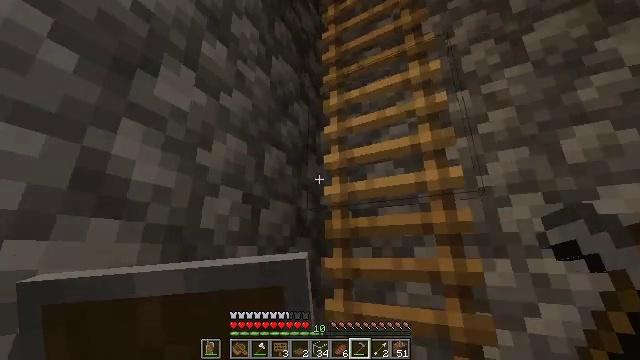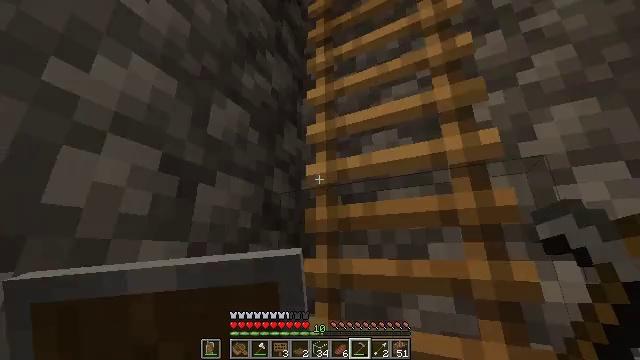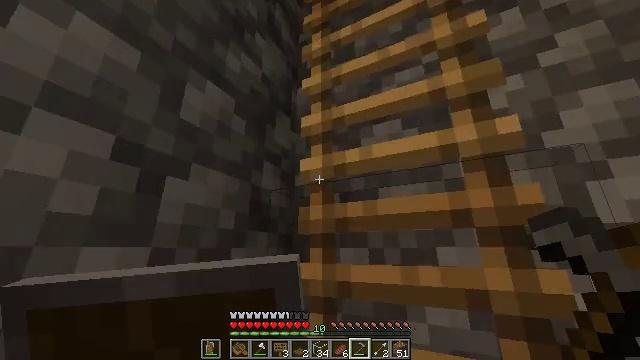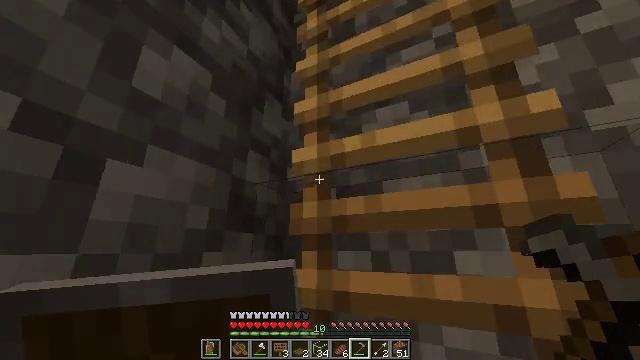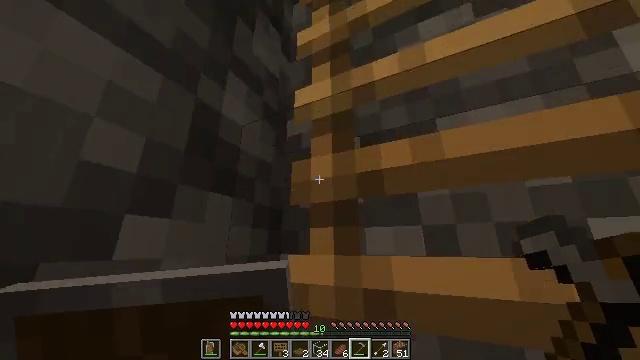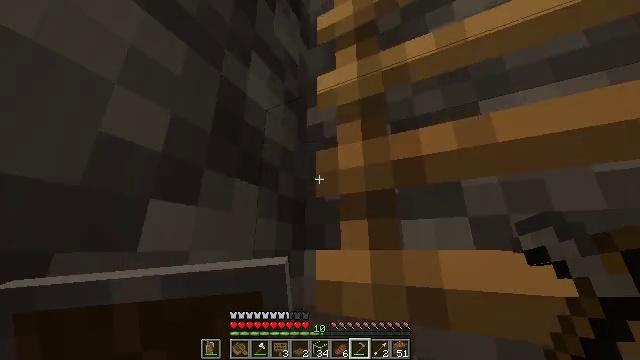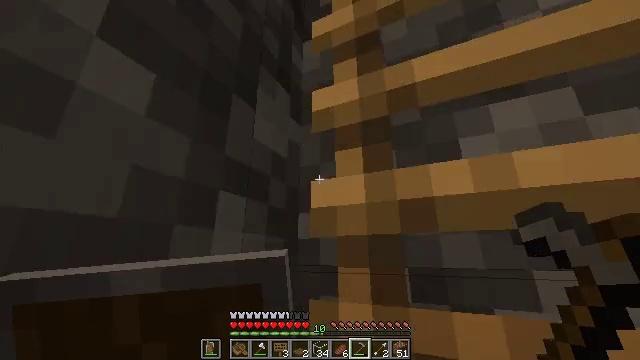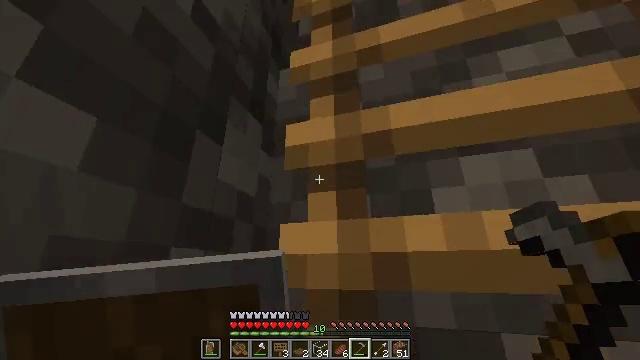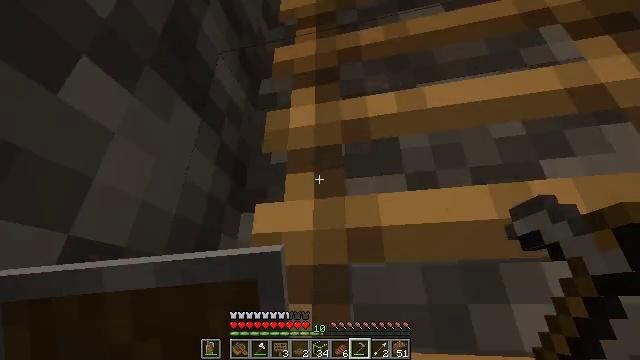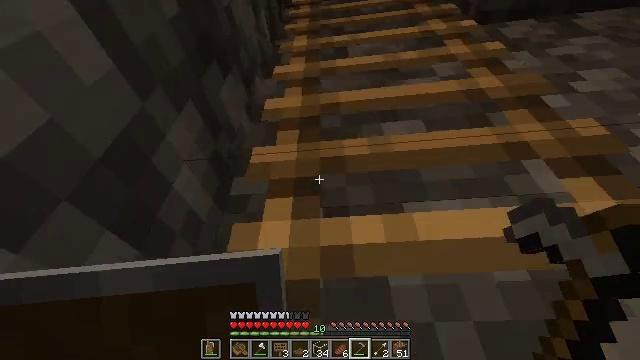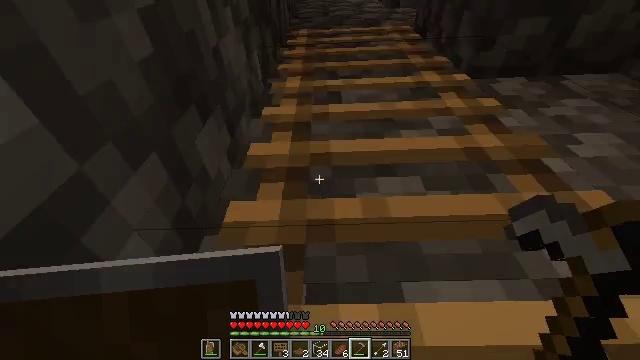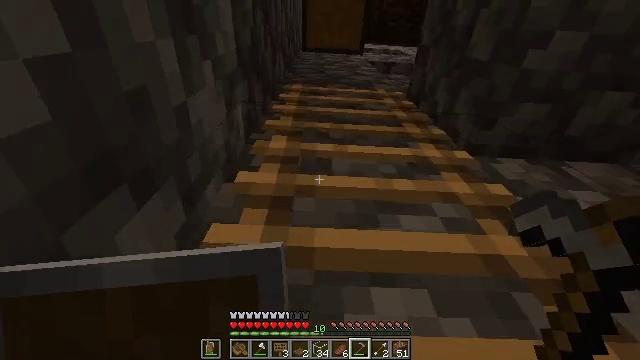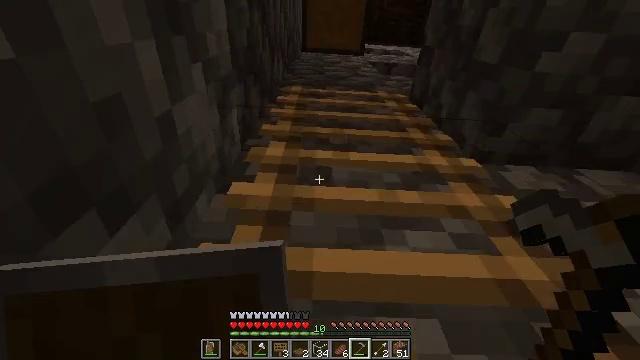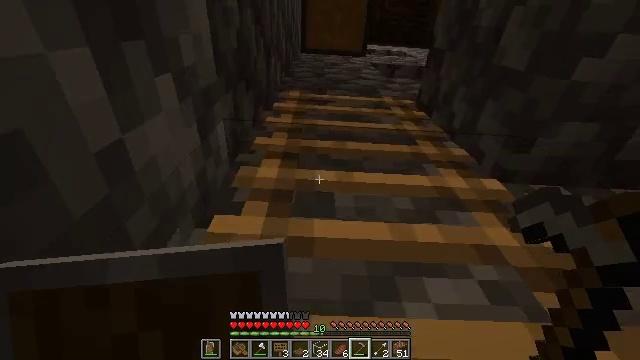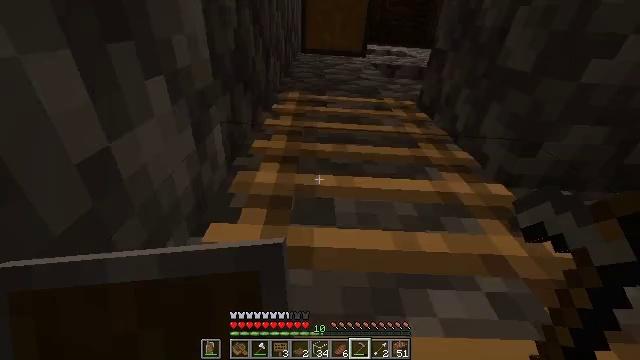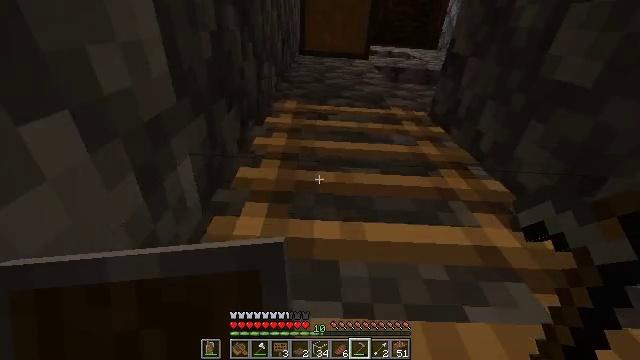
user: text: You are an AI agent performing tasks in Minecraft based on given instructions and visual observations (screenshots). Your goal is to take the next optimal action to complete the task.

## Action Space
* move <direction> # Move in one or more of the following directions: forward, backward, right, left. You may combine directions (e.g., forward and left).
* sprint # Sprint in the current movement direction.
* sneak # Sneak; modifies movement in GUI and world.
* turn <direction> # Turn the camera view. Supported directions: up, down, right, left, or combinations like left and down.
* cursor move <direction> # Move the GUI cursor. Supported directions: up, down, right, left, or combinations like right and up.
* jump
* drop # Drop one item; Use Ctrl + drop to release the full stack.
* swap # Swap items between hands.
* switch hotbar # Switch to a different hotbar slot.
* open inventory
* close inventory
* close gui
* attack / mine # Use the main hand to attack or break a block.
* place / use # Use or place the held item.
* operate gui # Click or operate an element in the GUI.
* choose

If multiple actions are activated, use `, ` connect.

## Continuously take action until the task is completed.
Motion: motion action
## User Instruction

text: Get dirt block.
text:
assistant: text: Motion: move forward, sprint, turn right
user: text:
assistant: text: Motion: move forward, sprint
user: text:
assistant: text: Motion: move forward, sprint
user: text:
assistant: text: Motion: move forward
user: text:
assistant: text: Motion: move forward
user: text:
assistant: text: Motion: move forward, turn right, jump
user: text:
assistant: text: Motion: move forward, turn right and up, jump
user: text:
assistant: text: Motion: move forward, turn right and up, jump
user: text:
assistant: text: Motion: move forward, turn right and up, jump
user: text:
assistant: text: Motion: move forward, turn right and up, jump
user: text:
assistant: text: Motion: move forward, turn right and up, jump
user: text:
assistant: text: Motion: move forward, jump
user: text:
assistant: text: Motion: move forward, sprint, jump
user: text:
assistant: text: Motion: move forward, sprint, jump
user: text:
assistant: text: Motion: move forward, sprint, jump
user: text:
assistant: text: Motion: move forward, sprint, jump
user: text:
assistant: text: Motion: move forward, jump
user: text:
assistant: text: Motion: move forward, jump
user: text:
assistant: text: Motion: move forward, jump
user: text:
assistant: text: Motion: move forward, turn left and up, jump
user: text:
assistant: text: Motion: move forward, jump
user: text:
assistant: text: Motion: move forward, sprint, turn left, jump
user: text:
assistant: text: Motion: move forward, sprint, turn left, jump
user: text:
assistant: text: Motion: move forward, sprint, jump
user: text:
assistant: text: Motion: move forward, sprint, jump
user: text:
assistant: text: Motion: move forward, jump
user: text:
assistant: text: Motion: move forward, jump
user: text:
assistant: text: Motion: move forward, jump
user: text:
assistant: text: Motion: move forward, sprint, turn down, jump
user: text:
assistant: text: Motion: move forward, sprint, turn down, jump